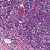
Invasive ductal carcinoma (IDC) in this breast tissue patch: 1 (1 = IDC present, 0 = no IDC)